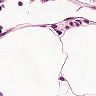
Metastatic tissue present: no